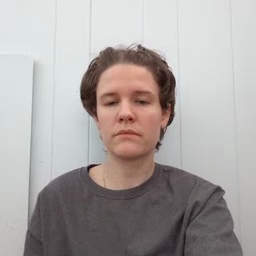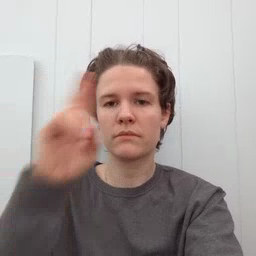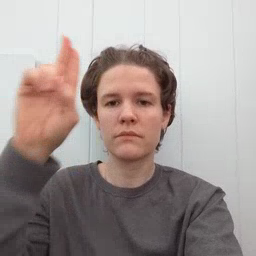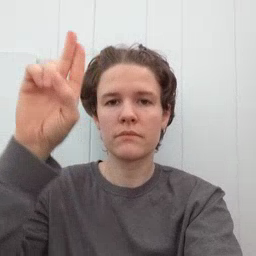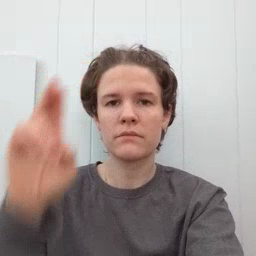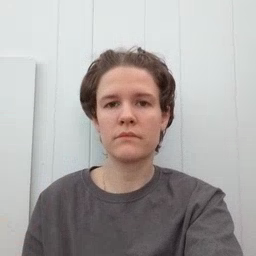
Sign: uncle